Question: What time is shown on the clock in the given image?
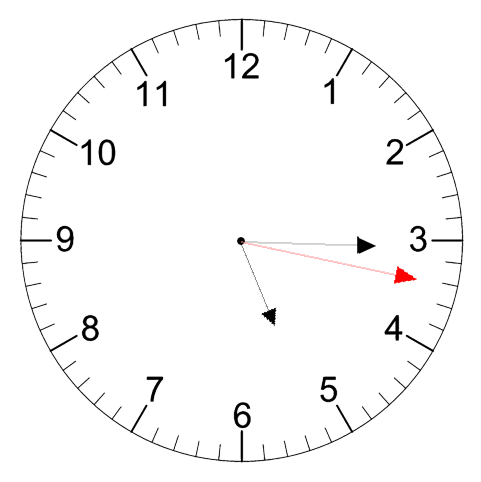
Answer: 05:15:17